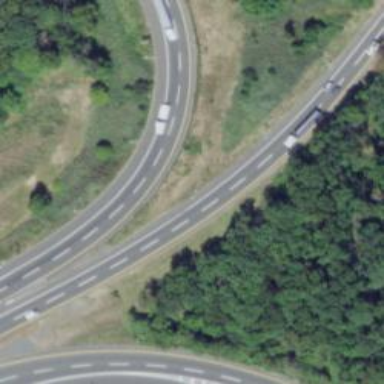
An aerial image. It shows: Asphalt motorway link at interchange junction.